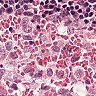
Metastatic tissue present: no